Question: I am working on Twitter API 1.1. I want to fetch tweets from twitter for particular search. Here is my code :-
'''
<?php
date_default_timezone_set('Asia/Calcutta');
include "library/twitteroauth.php";
$consumerkey = "MY_CONSUMER _KEY";
$consumersecret = "CONSUMER_SECRET_KEY";
$accesstoken = "ACCESS_TOKEN";
$accesstokensecret = "ACCESS_TOKEN_SECRET";
$twitter = new TwitterOAuth($consumerkey, $consumersecret, $accesstoken, $accesstokensecret);
/* FOR PARTICULAR SEARCH */
$tweets = $twitter -> get('https://api.twitter.com/1.1/search/tweets.json?q='.$_POST['keyword']. '&img->tr&result_type=recent&count=50&until=2013-12-15'); //$_POST['keyword'] is a search text e.g. king
foreach($tweets as $tweet){
foreach($tweet as $t){
$tweet_time = date("l M j \- g:ia",strtotime($t->created_at));
echo 'Time----->'.date("l M j \- g:ia",strtotime($t->created_at));
echo '<pre>';
print_r($t);
?>
'''
All works fine, all tweets comes successfully but the tweet time is not correct. Please see the screenshot below :-

How can I get the actual time of tweet from twitter. My timezone is Asia/Calcutta - India
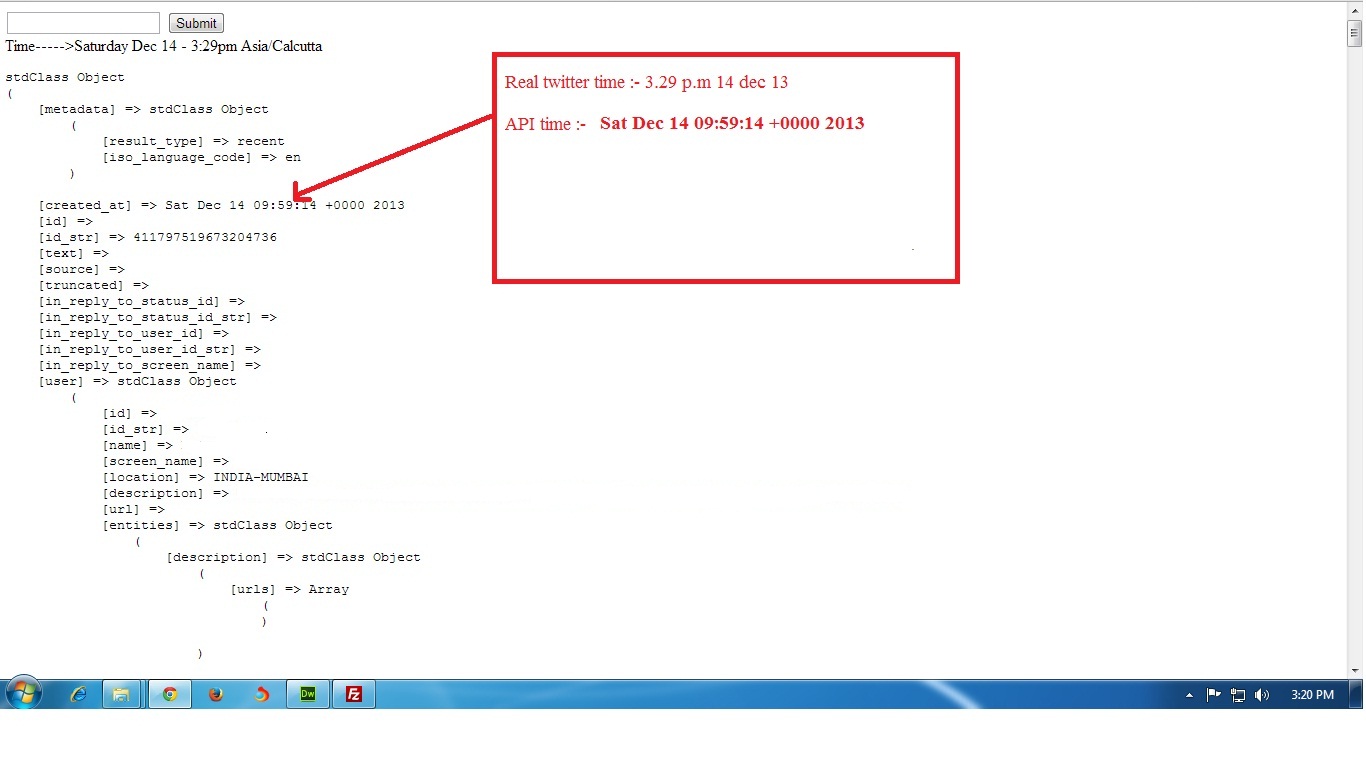
Answer: Tweets from the rest API are always returned as the UTC time when the Tweet was created. <URL>
Your application would need to read that date/time and convert it into your current timezone. To do this in PHP, have a look at php's inbuilt functions like <URL>, remembering you need to add or subtract a certain amount of hours depending on your own timezone.